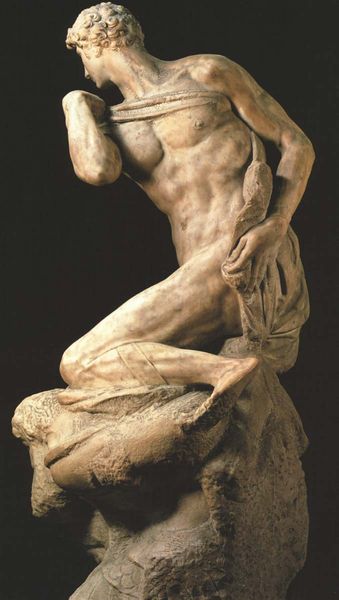
Titel: Der Sieger
Künstler: Michelangelo
Institution: Florenz, Palazzo Vecchio
Schlagwörter: akt, fuß, hand, kopf, mann, nackt, brust, hell, marmor, schwarz, weiss, tuch, arm, band, sockel, stein, hals, haare, locken, skulptur, statue, beine, bein, farbig, fels, kraft, muskeln, nabel, bauch, ellenbogen, knie, schenkel, foto, torso, gedreht, rau, sklave, toga, adern, umschauen, muskulatur, fessel, michelangelo, blick nach hinten